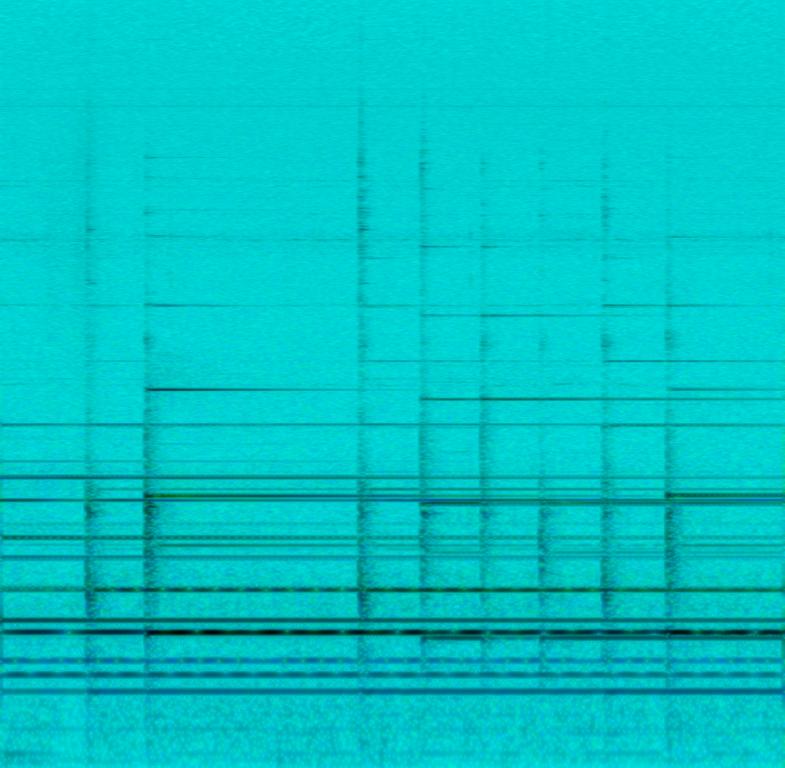
This is a meditation music piece. It is an instrumental piece. Tibetan singing bowls in various sizes are rung to create a soothing atmosphere. It is the perfect background music for a meditation video. It could also be playing in the background at a spa or a wellness center.